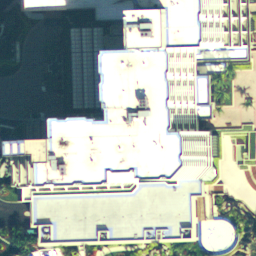
Label: buildings